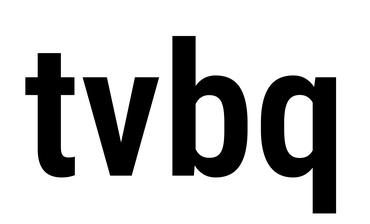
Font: Roboto_Condensed_SemiBold